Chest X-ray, AP view. Patient: 64 years old, sex F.
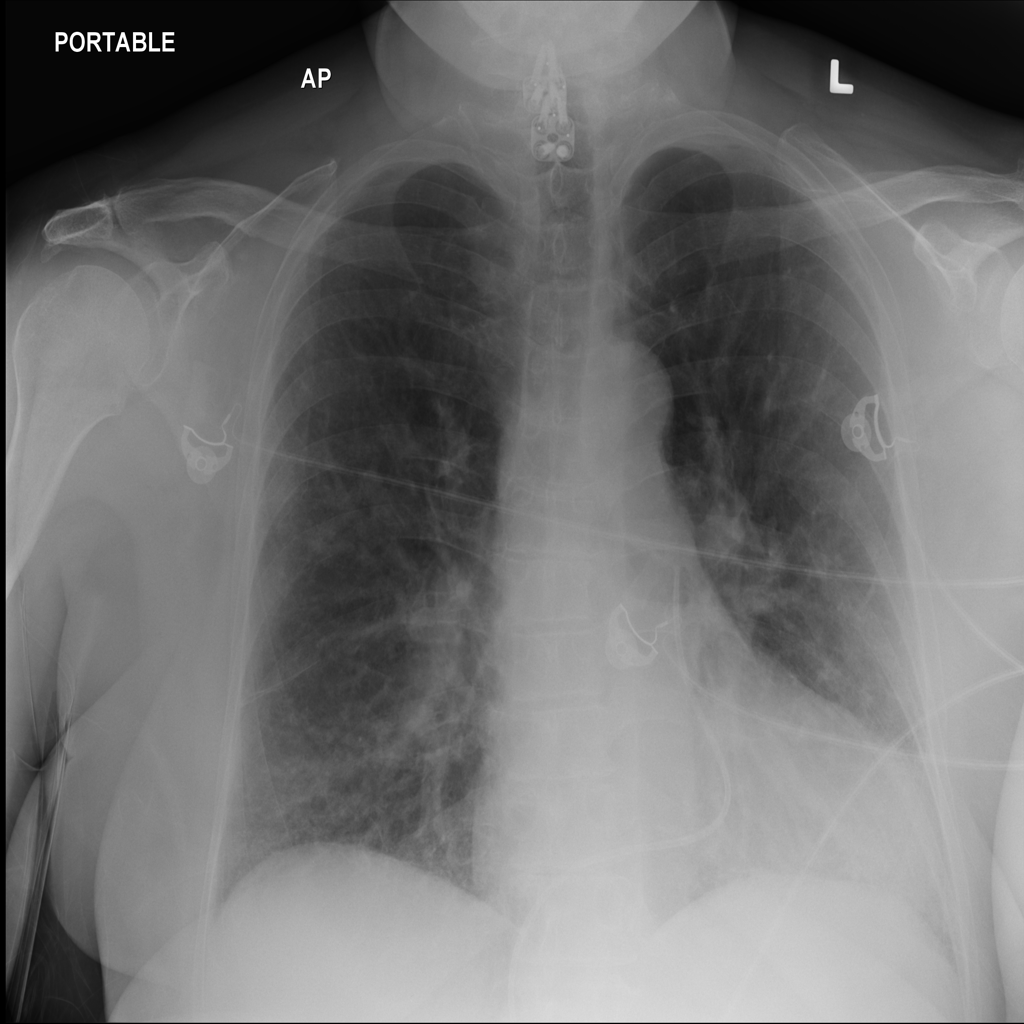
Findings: No Finding